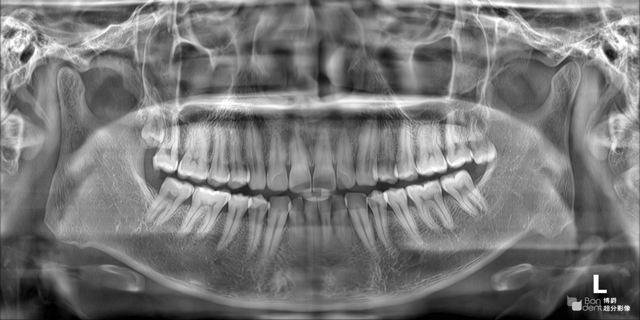
adult